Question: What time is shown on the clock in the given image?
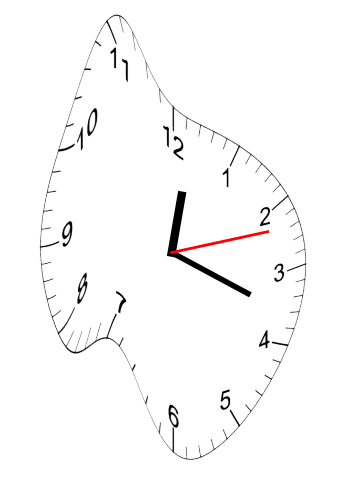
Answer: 12:18:12